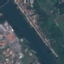
Land use / land cover: River